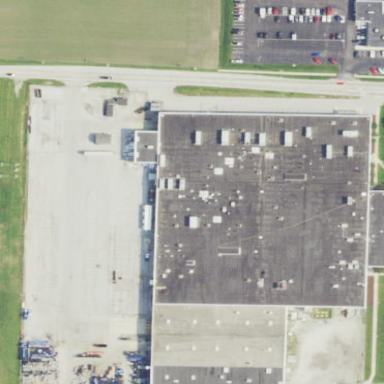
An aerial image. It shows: Modern industrial building with flat black roof.